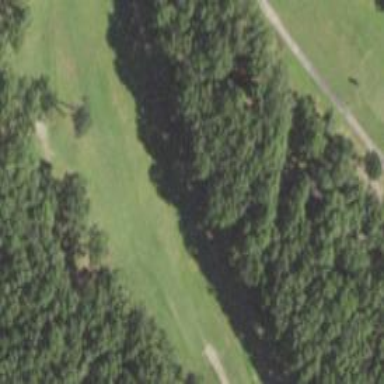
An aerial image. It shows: Golf hole.